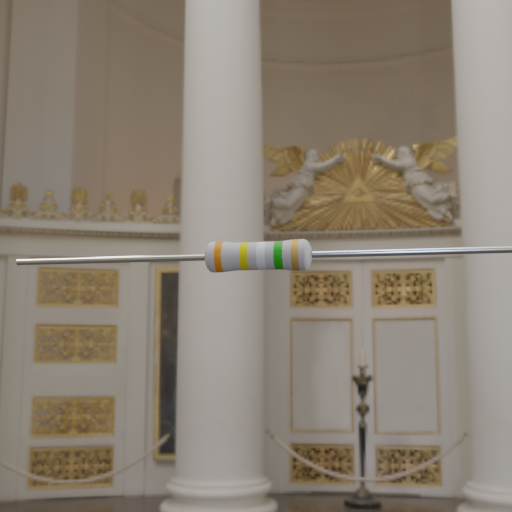
Resistor colour bands (in order): orange, yellow, white, green, gold